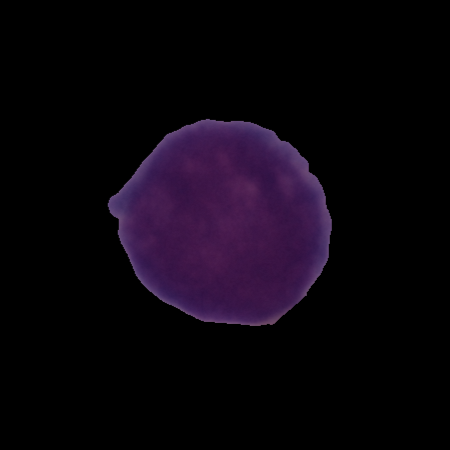
Label: cancer